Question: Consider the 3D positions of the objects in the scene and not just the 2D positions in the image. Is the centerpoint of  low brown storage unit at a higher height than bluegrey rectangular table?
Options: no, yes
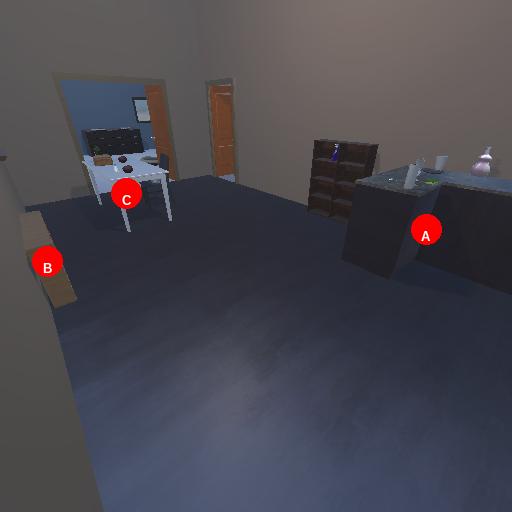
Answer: no